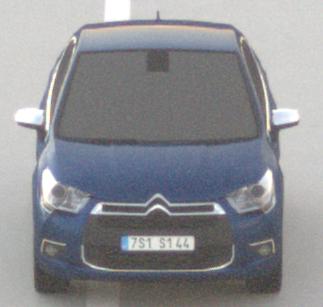
Make: Citroen
Model: DS 4 VTi 120
Detailed model: DS 4
Model produced from: 2011/05
Model produced until: 2015/01
Doors: 5
Color: blue
Road condition: dry road
Daytime: sunrise or sunset
Contrast: low contrast